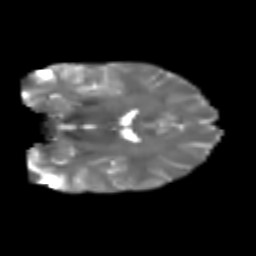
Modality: T2w
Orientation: coronal
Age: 23
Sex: male
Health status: healthy